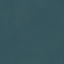
Land use / land cover class: SeaLake